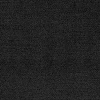
Atmospheric dust classification: dusty